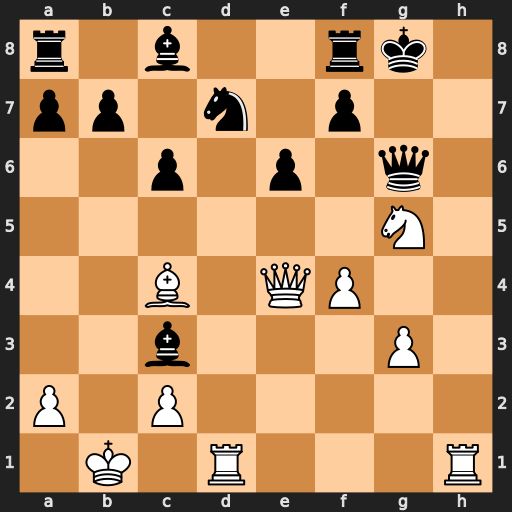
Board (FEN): r1b2rk1/pp1n1p2/2p1p1q1/6N1/2B1QP2/2b3P1/P1P5/1K1R3R
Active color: w
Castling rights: -
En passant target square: -
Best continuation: Qxg6+ fxg6 Bxe6+